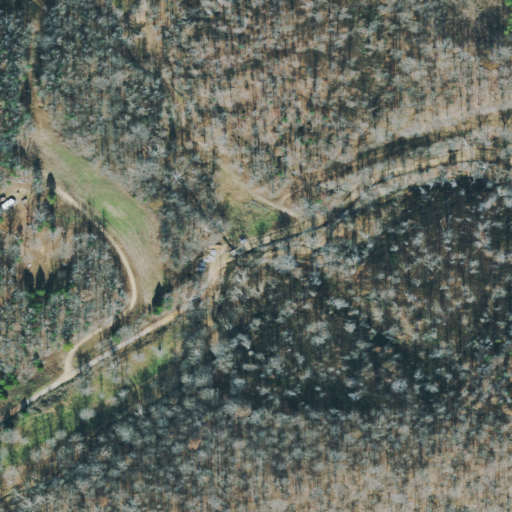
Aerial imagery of valley in Tennessee named Maple Spring Hollow containing deciduous forest, open development, grassland, mixed forest, pasture, and evergreen forest